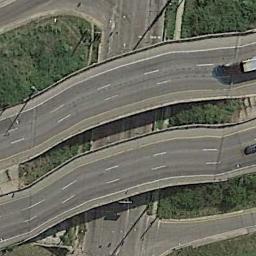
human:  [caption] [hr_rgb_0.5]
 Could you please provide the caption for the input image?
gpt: Several cars are on the overpass .

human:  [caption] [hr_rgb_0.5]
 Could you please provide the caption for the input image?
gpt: The overpass is next to some trees with some cars .

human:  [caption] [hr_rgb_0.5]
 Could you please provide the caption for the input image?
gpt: Two overpasses and a road cross here .

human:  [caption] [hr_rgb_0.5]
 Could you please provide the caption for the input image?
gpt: The overpass is over the roads on the green space .

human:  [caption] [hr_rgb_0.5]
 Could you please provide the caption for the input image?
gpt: There are some green lawns beside the overpass .